Question: I'm trying to do a post request on a page called Expression.cshtml with AngularJS:
'''
$http.post('templates/Expression.cshtml', { data: $scope.elements[key]['expression'] });
'''
It works well as you can see :

The problem is i can't get "data" parameter on Expression.cshtml , I have tried many things such as
'''
@{
dynamic expression = "";
foreach (string name in Request.Form)
{
expression+=name;
}
}
@expression
'''
Or
'''
@{
dynamic expression = "";
string expression = Request.Form["data"]
}
@expression
'''
And a lot of other things, but the problem is i've always an empty answer...
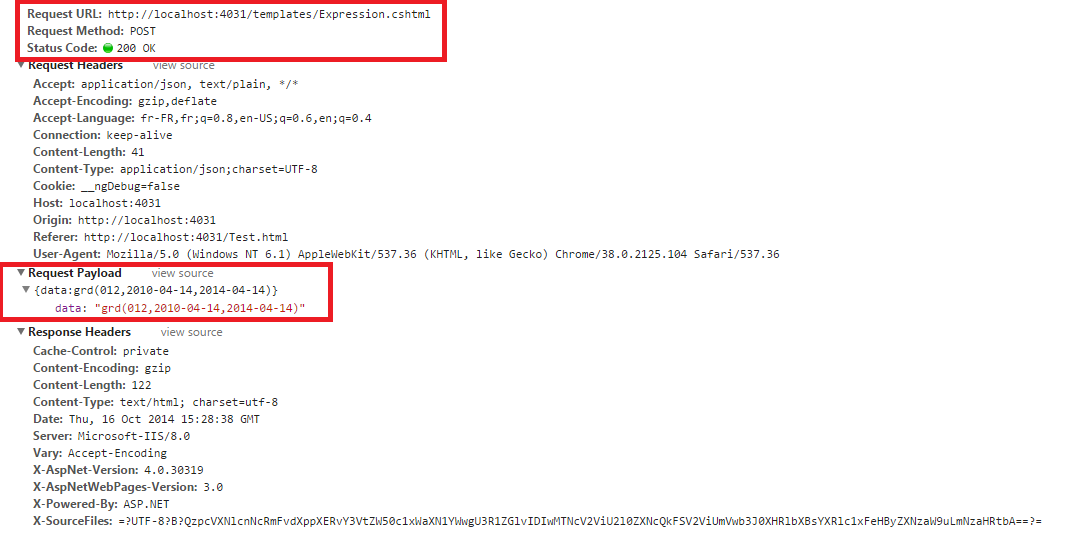
Answer: You cannot POST to a page, you can POST to an action method in a controller. Actually, you are posting to a view, that makes even less sense :)
<URL>
You should start with some ASP.NET tutorials like: <URL> to understand how ASP.NET MVC works.